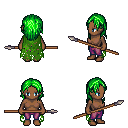
a pixel art fantasy rpg character, female body template, human, dark skin, green tattered cape, magenta pants, green long hairstyle, spear, four views (front, back, left, right), 2x2 character sprite sheet, small pixel art, hard edges, no anti-aliasing